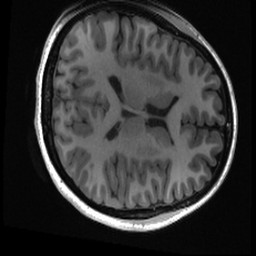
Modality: T1w
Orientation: axial
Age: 24
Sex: female
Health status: healthy